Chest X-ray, AP view. Patient: 38 years old, sex F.
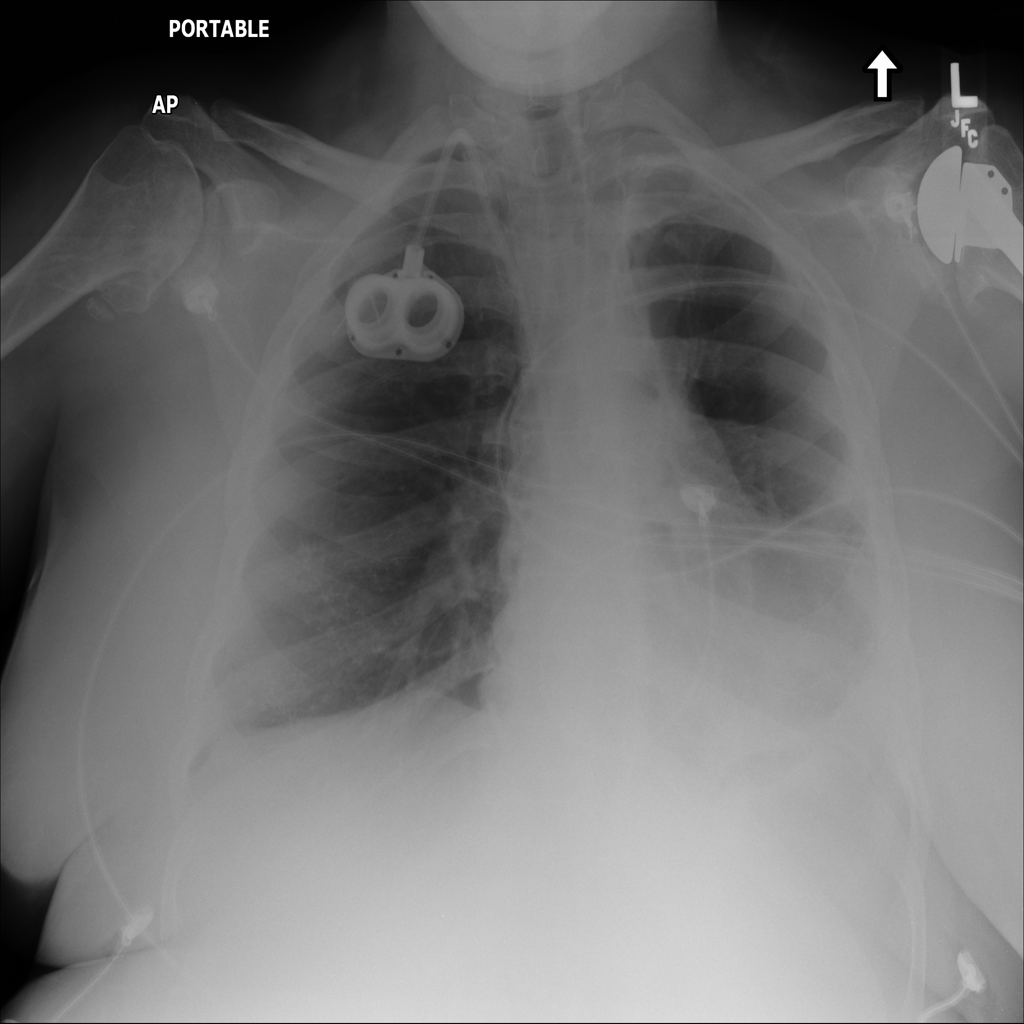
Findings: Pleural_Thickening